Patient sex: M
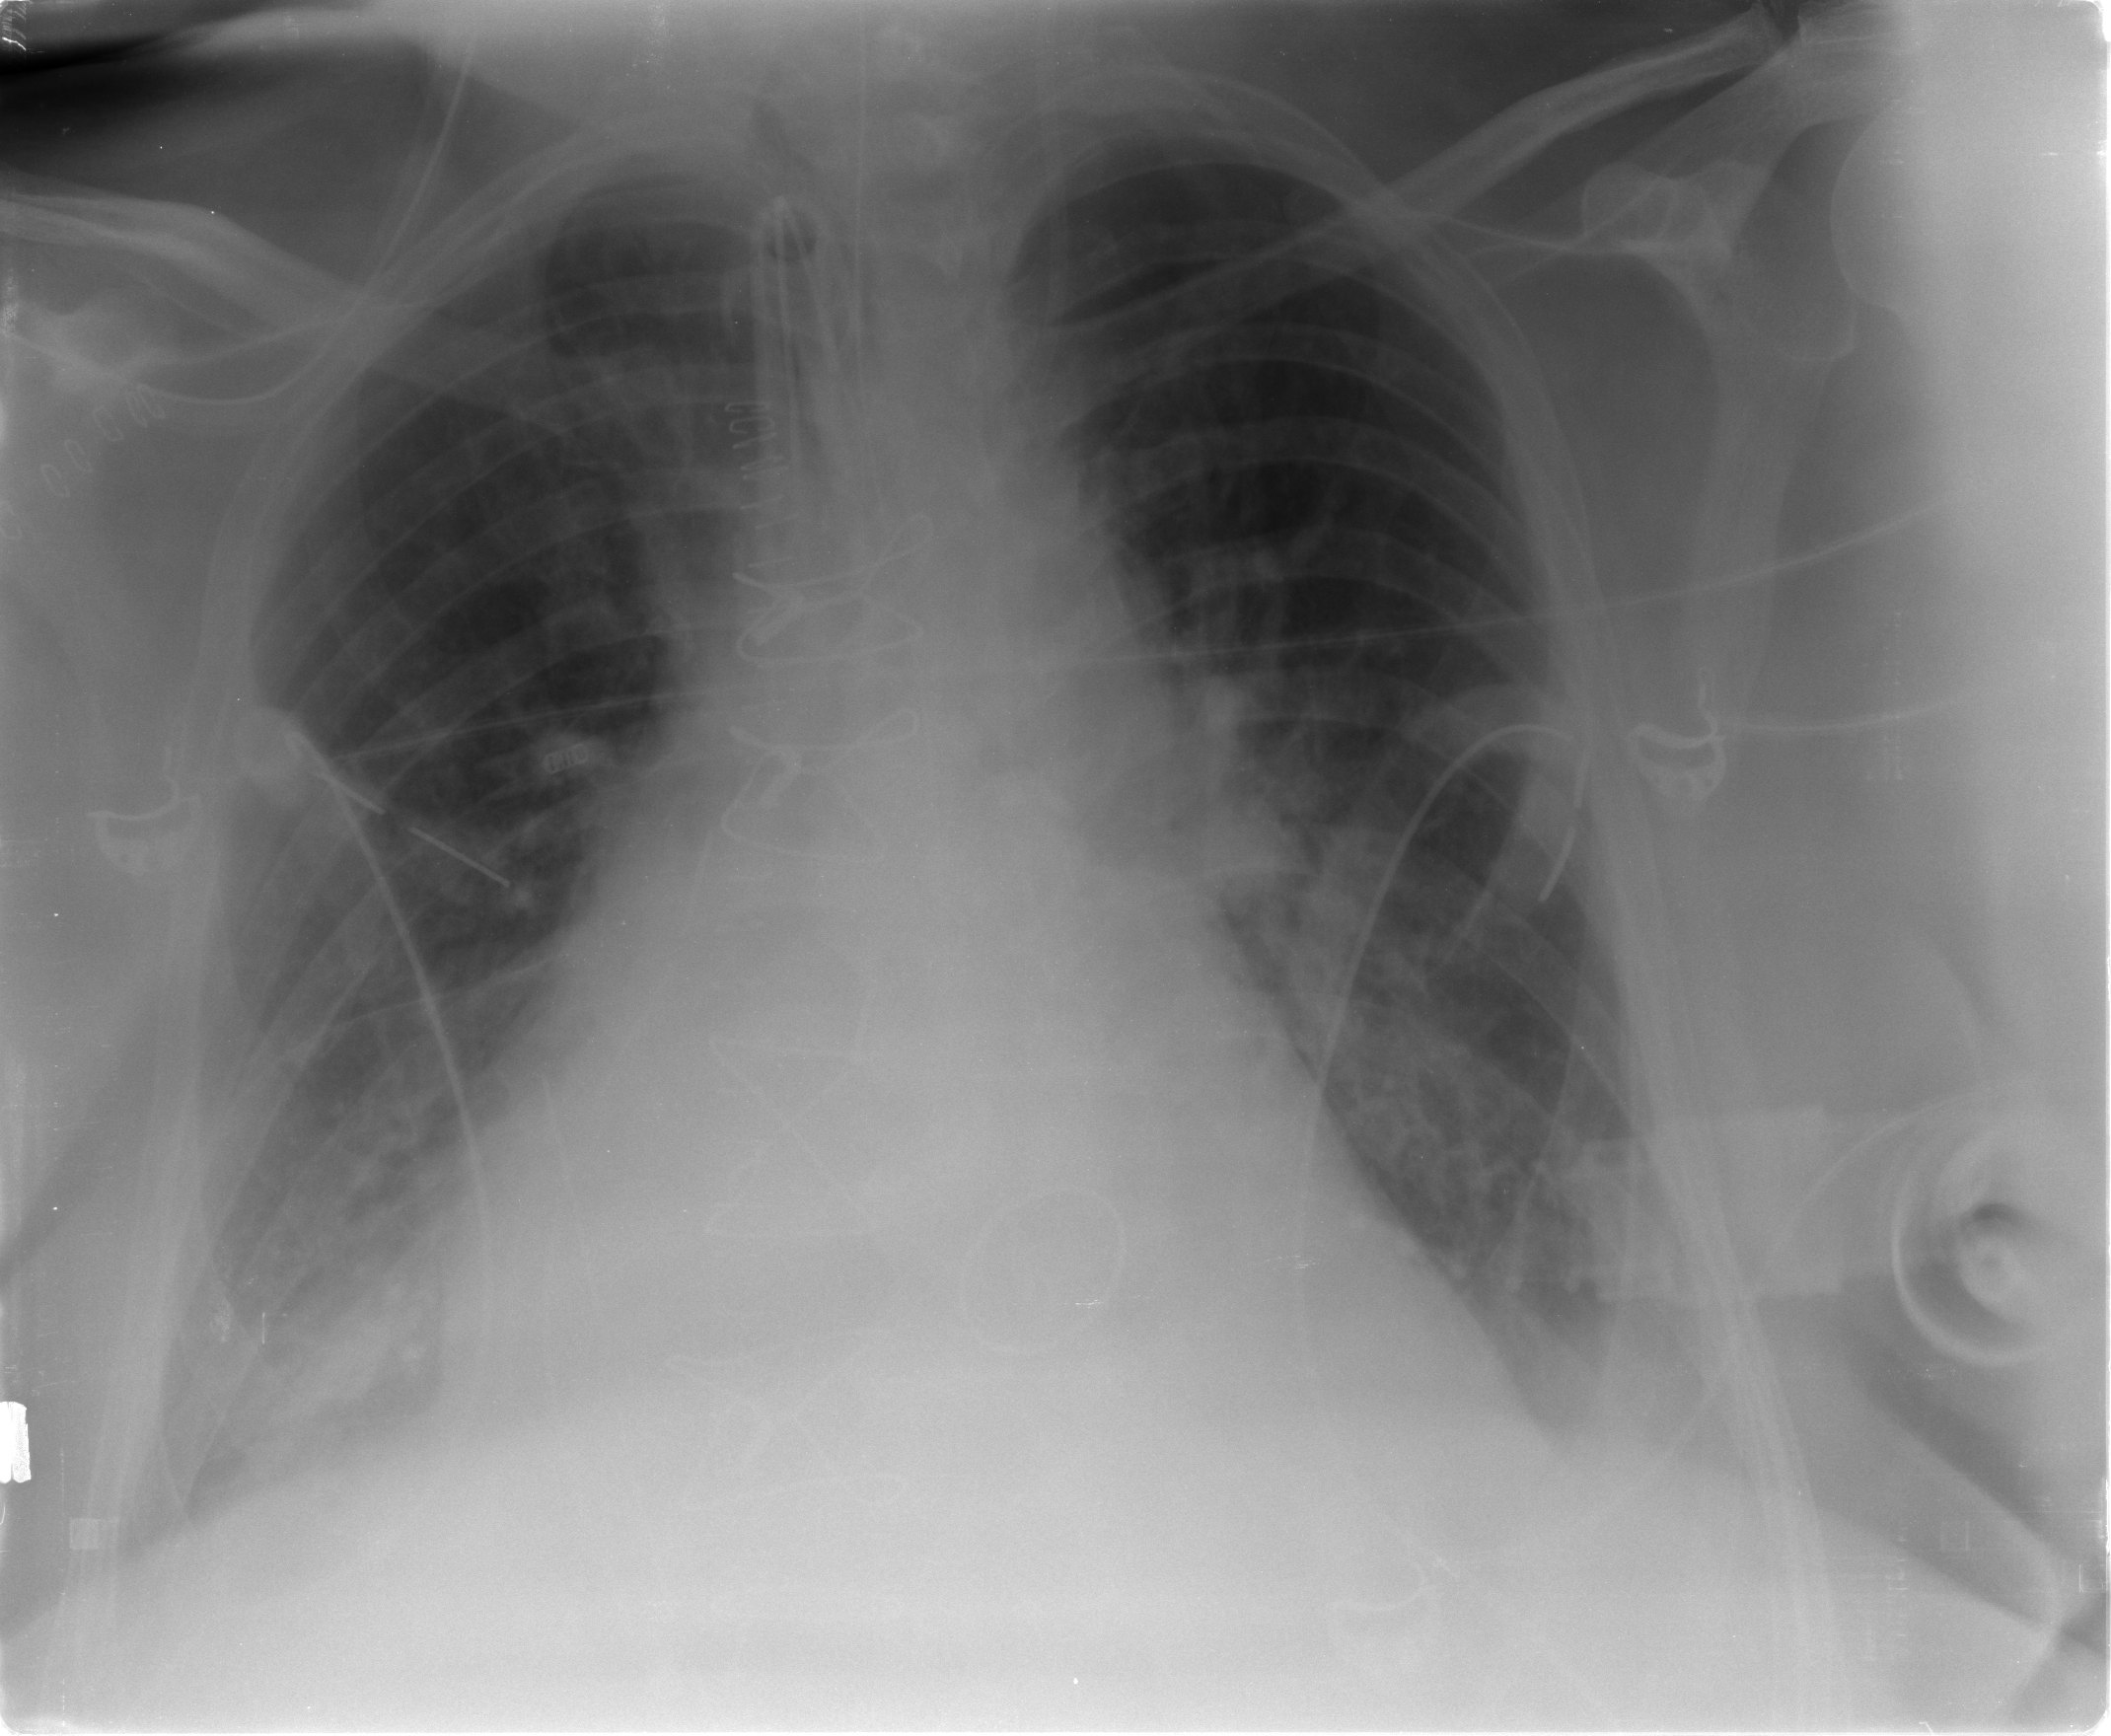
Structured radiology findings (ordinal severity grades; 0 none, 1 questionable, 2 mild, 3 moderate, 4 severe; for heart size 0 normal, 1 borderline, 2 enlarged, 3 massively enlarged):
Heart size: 3
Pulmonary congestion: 2
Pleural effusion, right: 2
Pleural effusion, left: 2
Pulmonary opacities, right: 1
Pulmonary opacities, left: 1
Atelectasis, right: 2
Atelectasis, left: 2